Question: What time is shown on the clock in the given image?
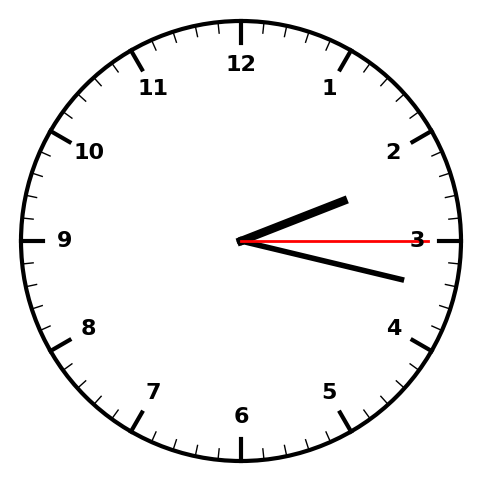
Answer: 02:17:15